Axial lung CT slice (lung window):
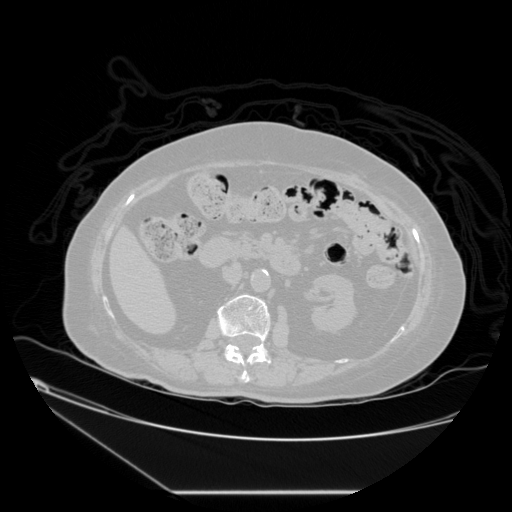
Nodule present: no